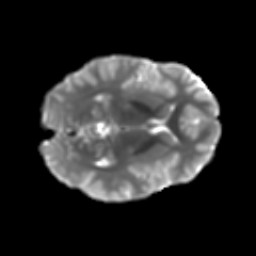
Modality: T2w
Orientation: axial
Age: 14
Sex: female
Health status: ill
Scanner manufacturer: ge
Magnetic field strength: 3 T
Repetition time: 6.752 s
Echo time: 0.079 s